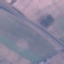
Land use / land cover class: Highway